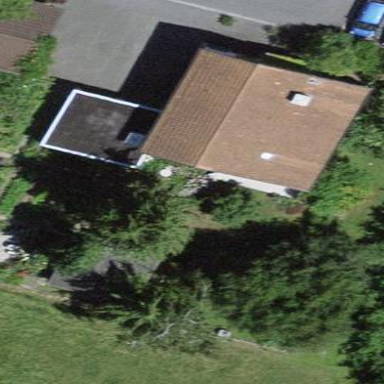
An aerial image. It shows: Detached building.